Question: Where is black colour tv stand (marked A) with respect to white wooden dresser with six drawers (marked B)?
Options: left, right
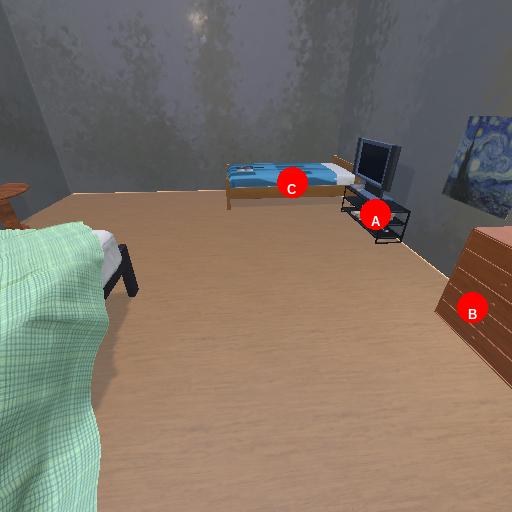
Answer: left